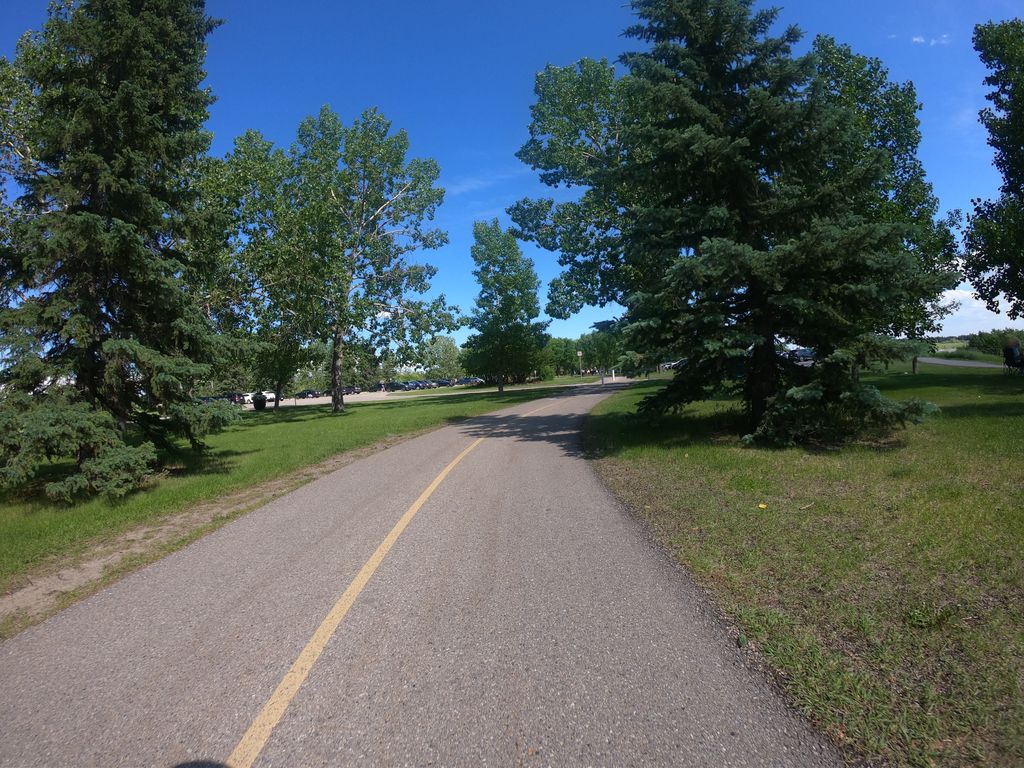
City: calgary